Самый известный гейзер в Йеллоустонском национальном парке — это «Старый Дух». Через каждые 90 минут гейзер «оживает» и в течение четырех минут выбрасывает около $44~тонн$ пара. Модель этого гейзера можно представить следующим образом (см. рис). Глубоко под землей имеется огромная полость, сообщающаяся с атмосферой при помощи узкого вертикального канала. В спокойном состоянии полость и канал заполнены водой. Окружающая горячая земля, благодаря остаточному вулканическому действию, нагревает воду в емкости. В результате вскипания вода в канале частично превращается в пар и вместе с остатками воды выбрасывается в атмосферу. После извержения подземные ручьи наполняют полость и канал до исходного уровня за 20-30 минут. Опять начинается нагрев и т.д. Геологические эксперименты показывают, что подземная температура в этой области увеличивается на $1~К$ с каждым метром глубины.
Определите минимальное расстояние, на котором под поверхностью находится полость.
Если считать, что полость расположена на минимально возможной глубине, то каков ее объем?
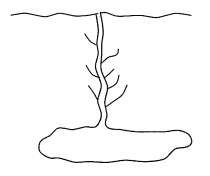
Определите минимальное расстояние, на котором под поверхностью находится полость.
Ответ: $$ h\approx200~м $$

Если считать, что полость расположена на минимально возможной глубине, то каков ее объем?
Ответ: $$ V=244~м^3 $$
Темы:
T, ★, Термодинамика, Уравнение Клапейрона-Клаузиуса, 200 задач, Насыщенный пар